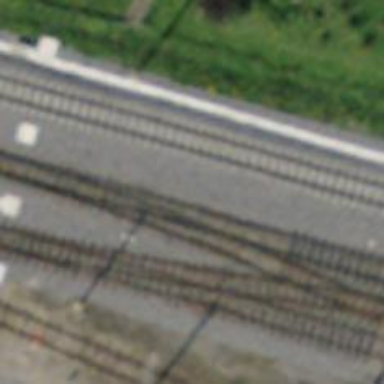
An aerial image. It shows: Narrow-gauge railway siding with 1 track. The track is electrified with contact line.